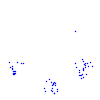
Particle: proton